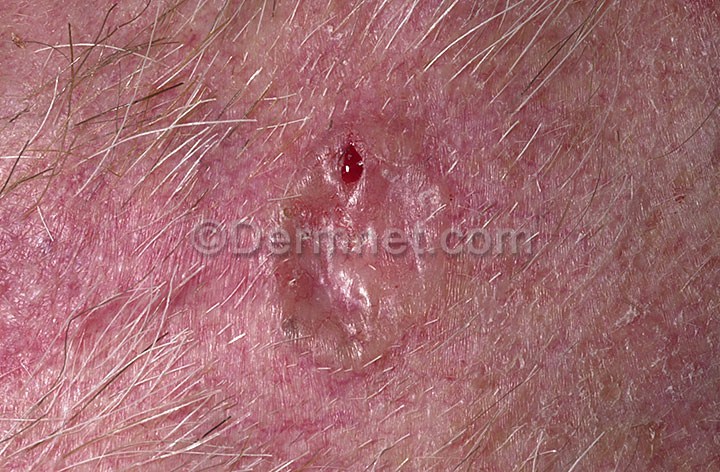
Disease: Actinic Keratosis Basal Cell Carcinoma and other Malignant Lesions